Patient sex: F
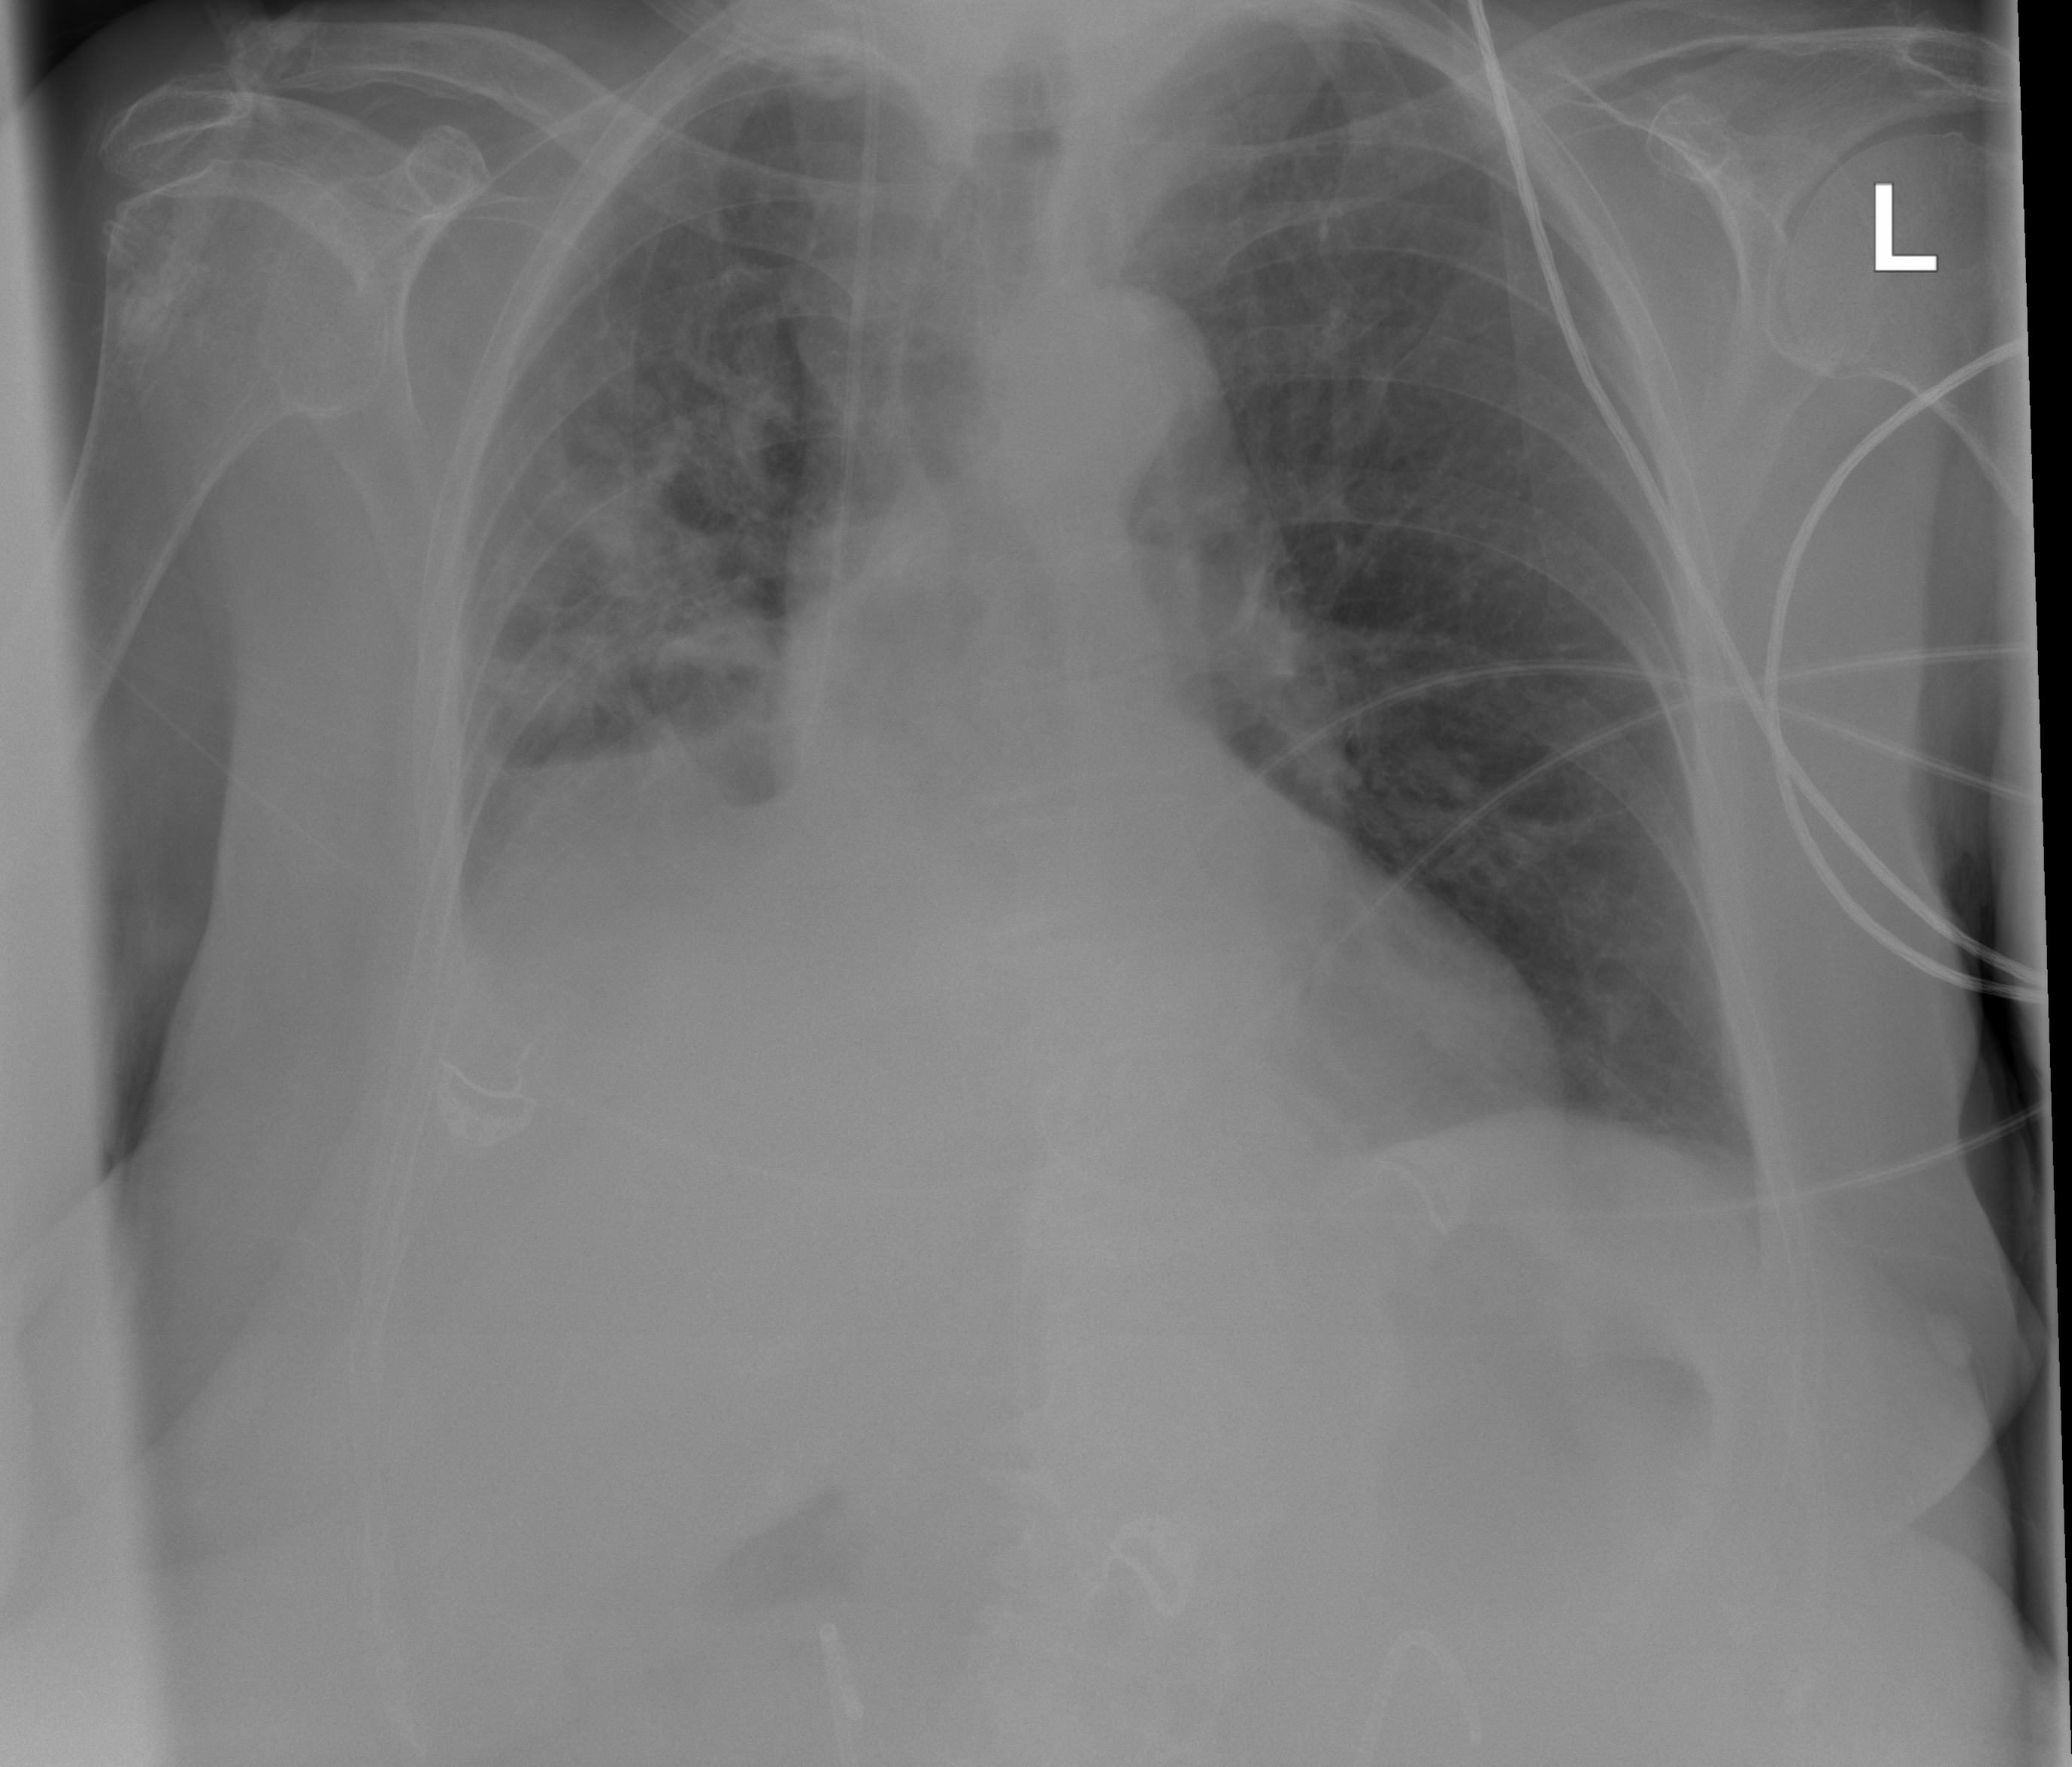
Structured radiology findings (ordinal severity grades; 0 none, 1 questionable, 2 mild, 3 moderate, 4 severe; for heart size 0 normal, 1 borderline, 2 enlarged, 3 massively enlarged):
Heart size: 0
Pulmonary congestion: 0
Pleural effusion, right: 3
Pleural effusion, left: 0
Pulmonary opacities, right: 2
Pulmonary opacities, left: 0
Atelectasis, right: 2
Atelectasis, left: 0